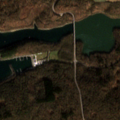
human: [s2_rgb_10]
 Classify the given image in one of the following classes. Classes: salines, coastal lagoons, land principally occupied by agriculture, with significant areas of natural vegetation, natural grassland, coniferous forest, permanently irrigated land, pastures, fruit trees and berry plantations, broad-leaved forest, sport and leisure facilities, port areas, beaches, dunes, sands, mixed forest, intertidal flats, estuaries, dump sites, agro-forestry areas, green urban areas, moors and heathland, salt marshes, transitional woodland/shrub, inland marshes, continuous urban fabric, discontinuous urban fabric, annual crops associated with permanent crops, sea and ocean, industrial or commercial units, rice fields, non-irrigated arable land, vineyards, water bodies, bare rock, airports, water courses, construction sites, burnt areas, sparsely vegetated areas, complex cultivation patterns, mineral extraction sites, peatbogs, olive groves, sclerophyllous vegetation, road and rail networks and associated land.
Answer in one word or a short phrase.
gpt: non-irrigated arable land, complex cultivation patterns, broad-leaved forest, water bodies